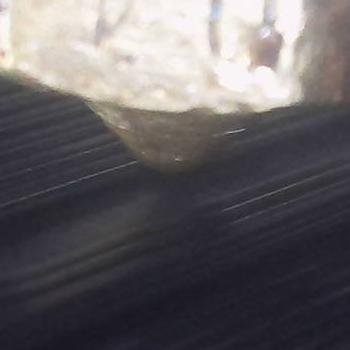
Flow rate: 59%